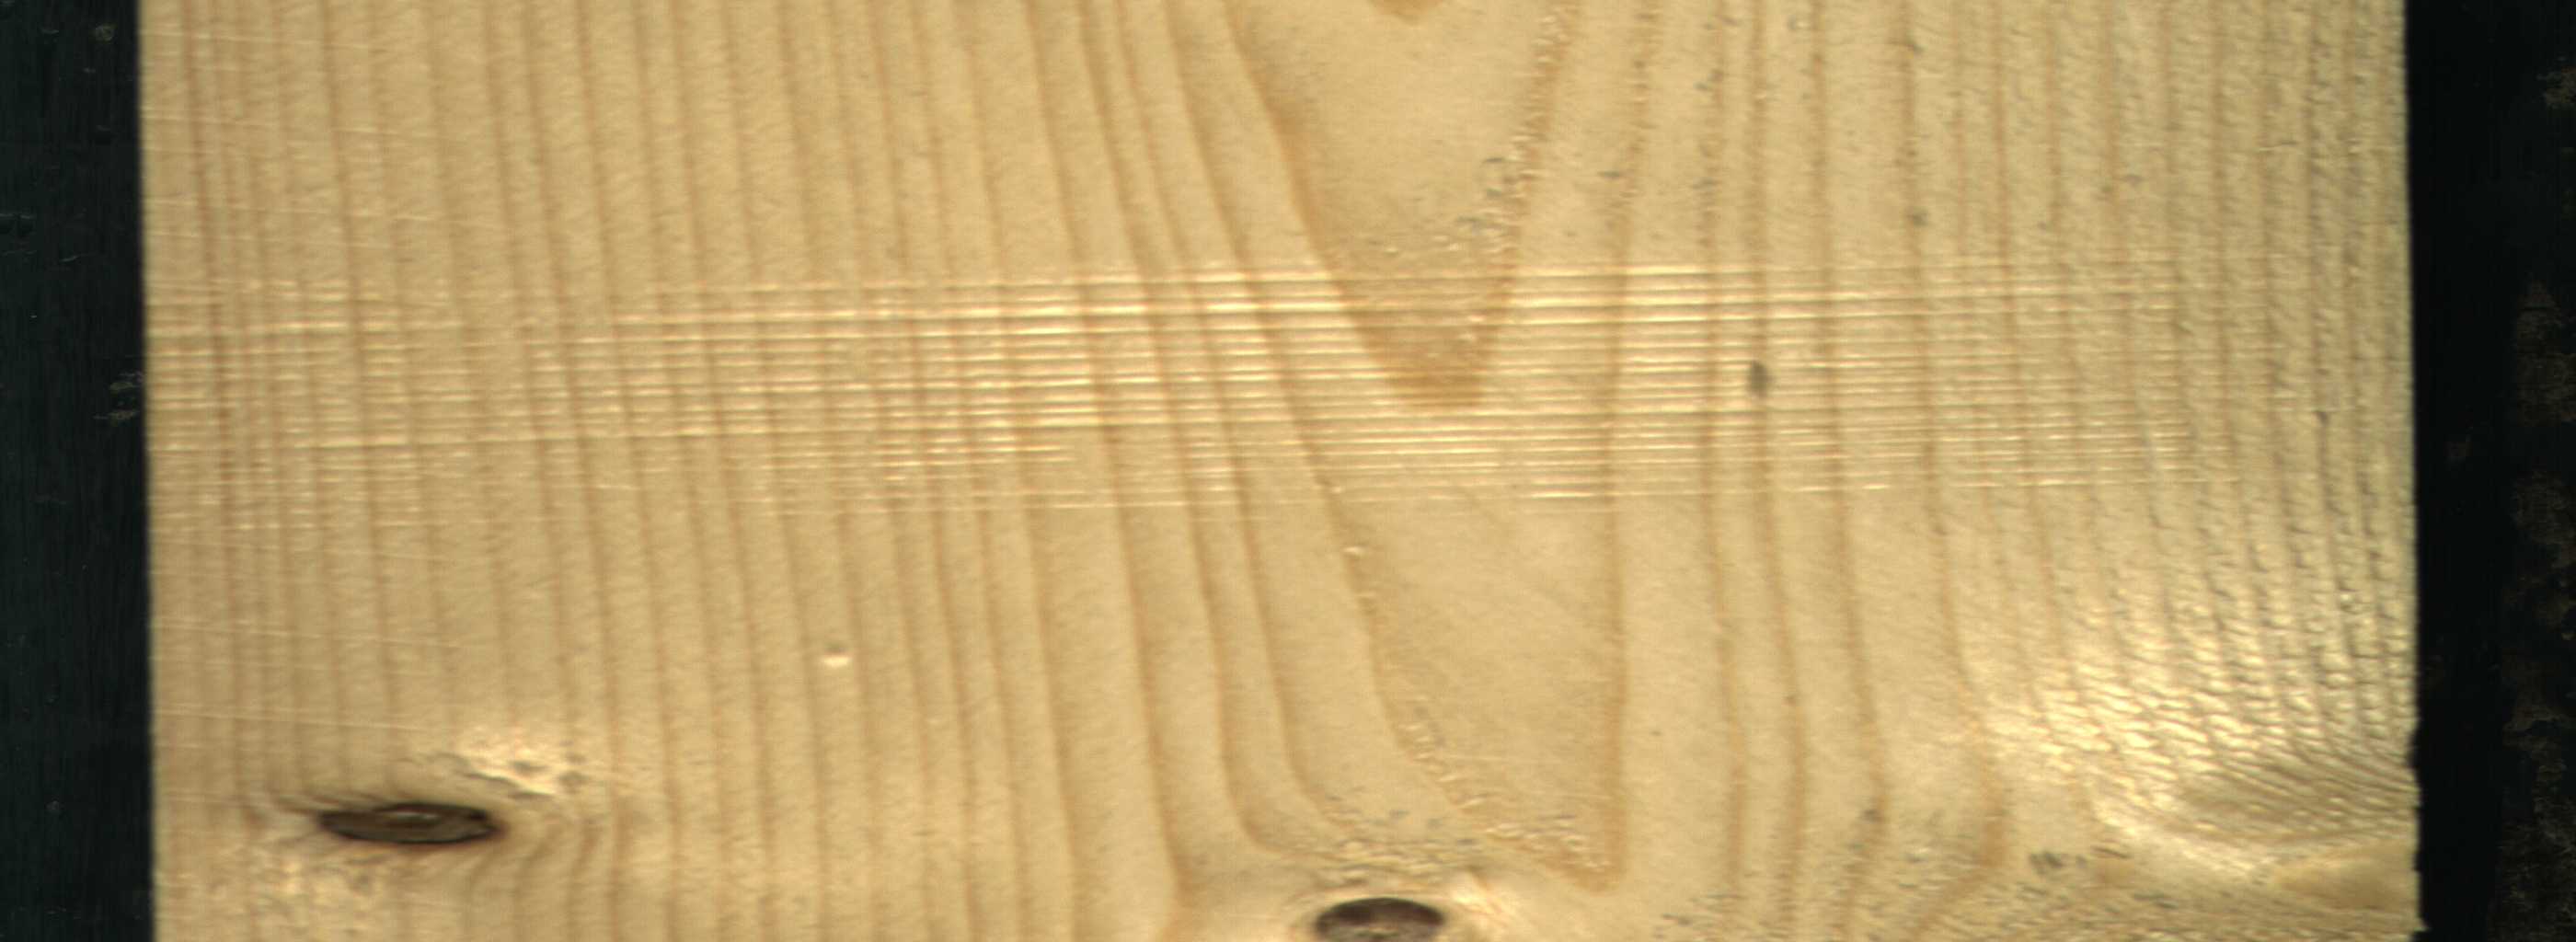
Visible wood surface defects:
Dead_Knot
Dead_Knot